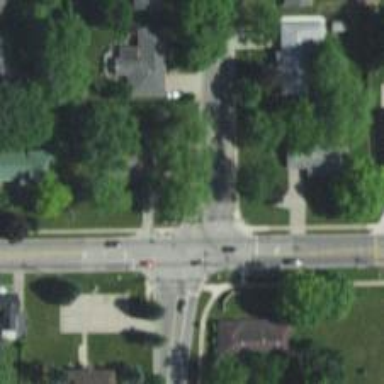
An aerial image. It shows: Marked crossing on footway.